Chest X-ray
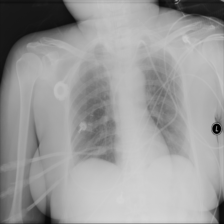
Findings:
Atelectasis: negative
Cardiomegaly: negative
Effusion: negative
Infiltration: positive
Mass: negative
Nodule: negative
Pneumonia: negative
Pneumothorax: negative
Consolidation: negative
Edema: negative
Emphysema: negative
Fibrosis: negative
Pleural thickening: negative
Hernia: negative